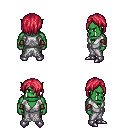
a pixel art fantasy rpg character, male body template, orc, green skin, white robe, gold greaves, ruby red bangs hairstyle, cloth bracers, metal boots, four views (front, back, left, right), 2x2 character sprite sheet, small pixel art, hard edges, no anti-aliasing